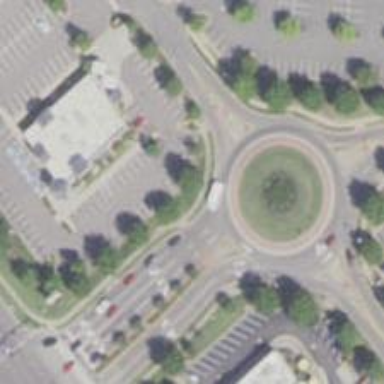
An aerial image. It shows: Unclassified road with asphalt surface leading to roundabout.